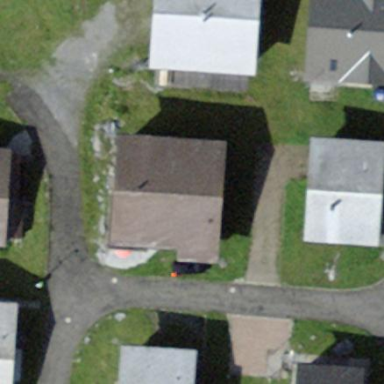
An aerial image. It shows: Detached building with gabled roof.